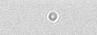
Label: camera_spot